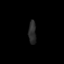
Tissue: skin
Cell type: Fibroblasts
Senescence score: 0.8123
Nuclear area (px): 173
Mean DAPI intensity: 41.89